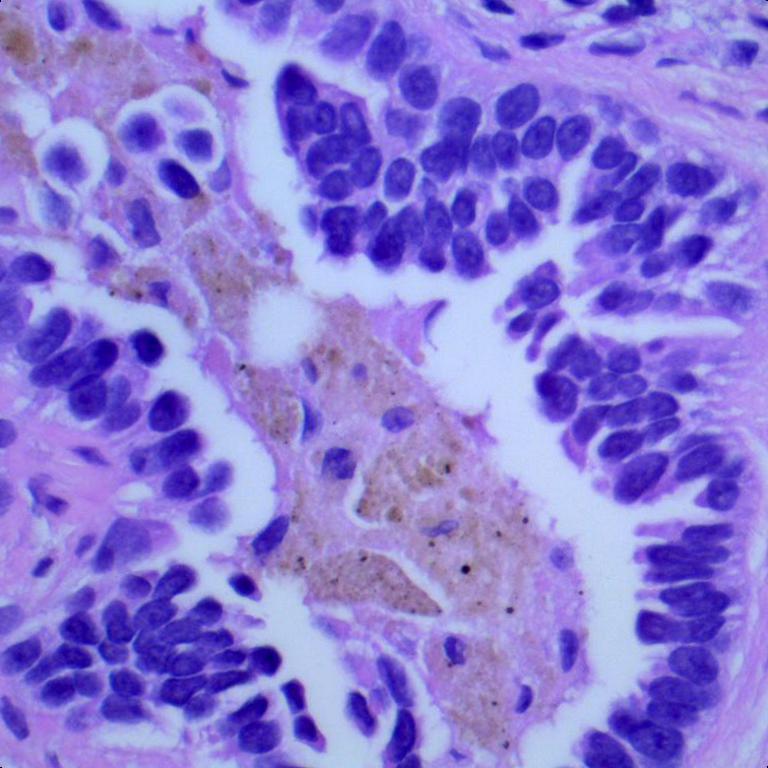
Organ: lung
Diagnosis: adenocarcinomas